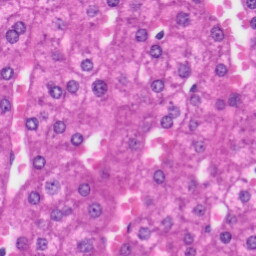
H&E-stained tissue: Liver